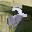
Label: 2